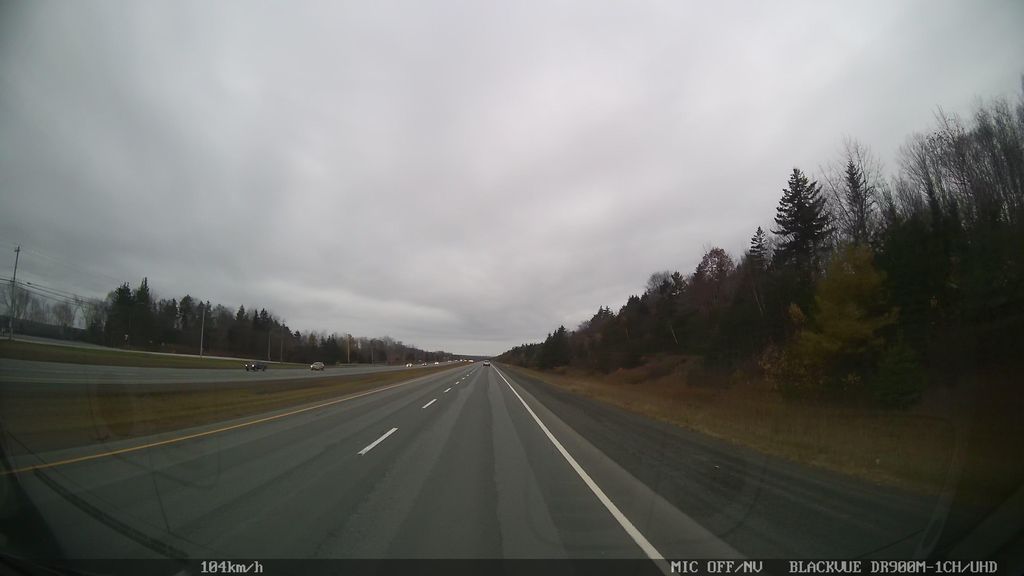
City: halifax